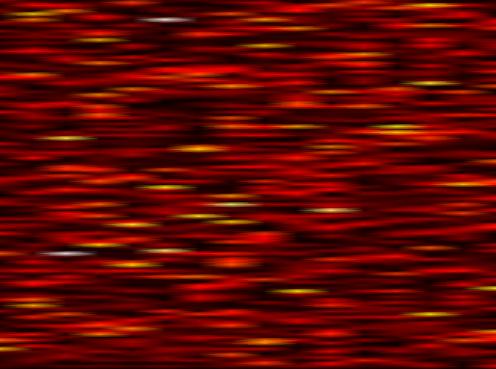
Label: OFDM